Current action and preconditions to check: path_clear

Your task: For each precondition in the list above, predict whether it will hold at this action.

Consider the current scene as observed from the mobile robot's camera, and analyze the predicted future states of all dynamic agents (e.g., people, animals, vehicles, or any moving entities) within the NEXT SECOND.

IMPORTANT: Only answer "very likely" if you are absolutely certain—based on strong, clear evidence—that a dynamic agent will violate the precondition in the predicted future state. Do NOT answer "very likely" for unlikely, ambiguous, or low-probability risks.

Ask yourself for each precondition: Is there a high probability, with clear and convincing evidence, that the predicted future states of any dynamic agent will interfere with the predicted future state of the currently executing action within the NEXT SECOND, causing that precondition to fail?

Assess the risk level based on these predictions. Use "likely" or "very likely" if motions create a clear risk of interference.

Use "neutral" or "improbable" if agents are nearby but their predicted paths are clearly diverging or non-conflicting.

Failure Risk Categories: "very improbable", "improbable", "neutral", "likely", "very likely"

Answer Format: Output ONLY the probability_of_failure value from these categories: "very improbable", "improbable", "neutral", "likely", "very likely"

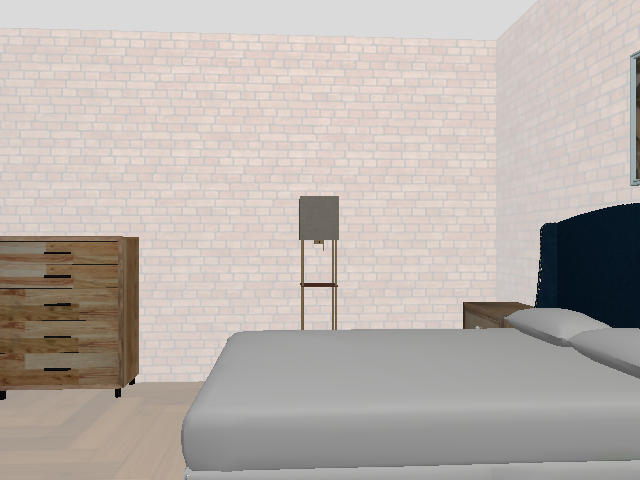

Answer: very improbable